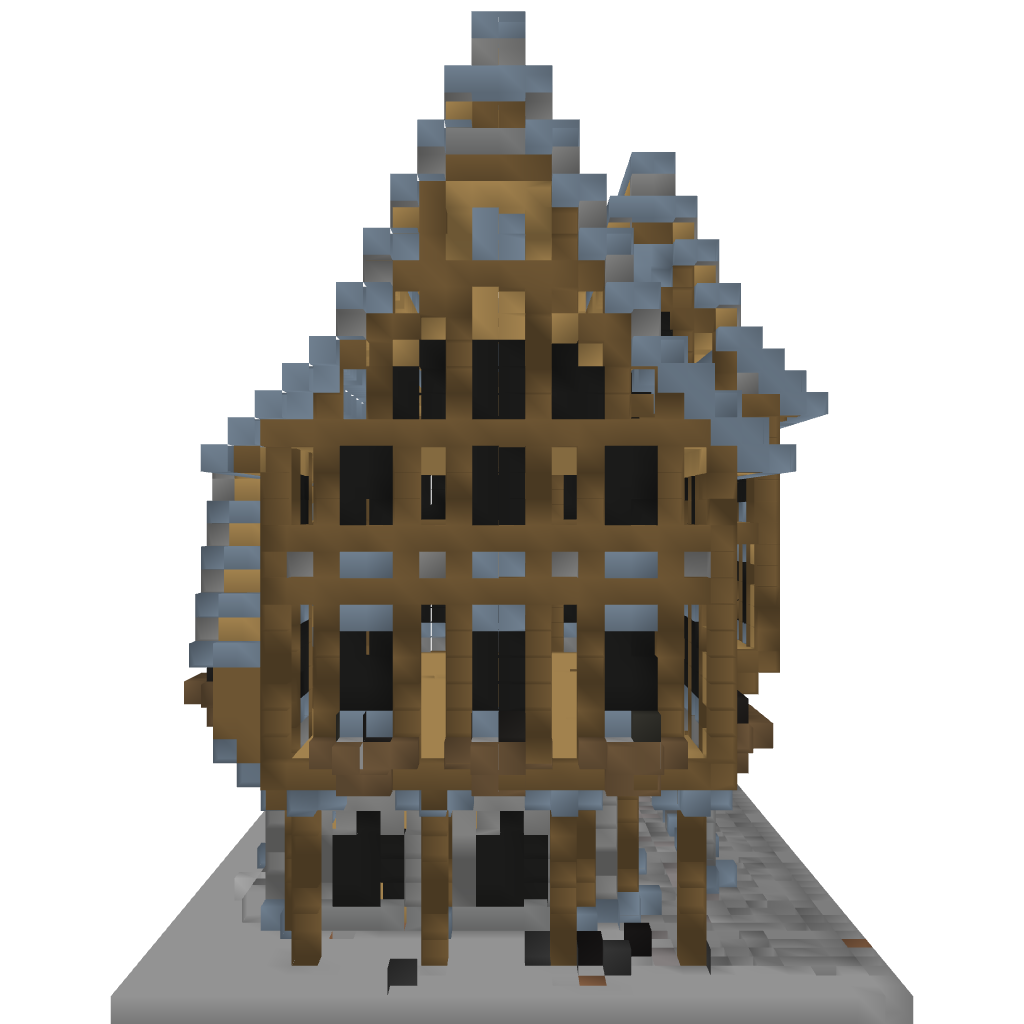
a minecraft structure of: Medieval House-Inn-Apartments